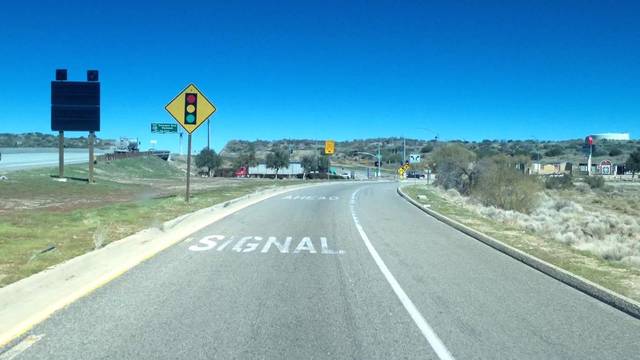
Region: United States
Coordinates: 34.556, -118.132